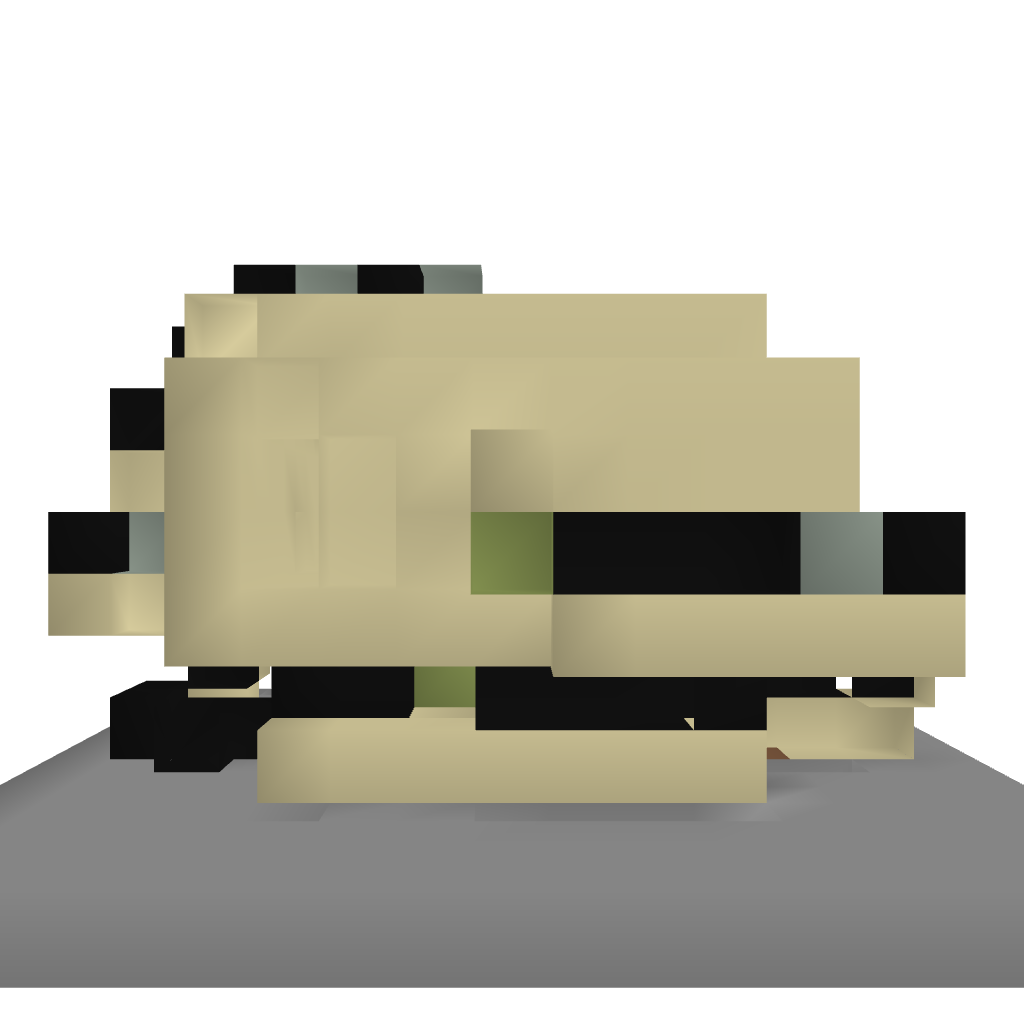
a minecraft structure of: Turn Table Room